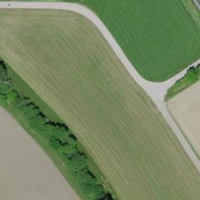
EUNIS habitat code: 52
Species observed at this site:
Medicago sativa
Filipendula ulmaria